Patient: sex M, age 60
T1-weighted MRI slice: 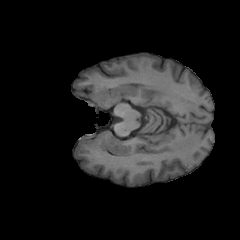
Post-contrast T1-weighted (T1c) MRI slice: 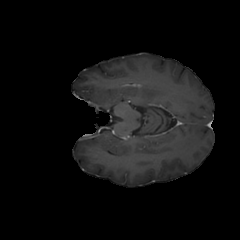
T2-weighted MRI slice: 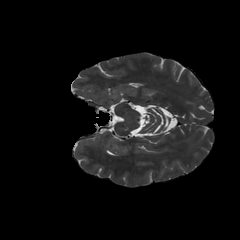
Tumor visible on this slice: no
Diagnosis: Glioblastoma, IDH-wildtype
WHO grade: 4